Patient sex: M
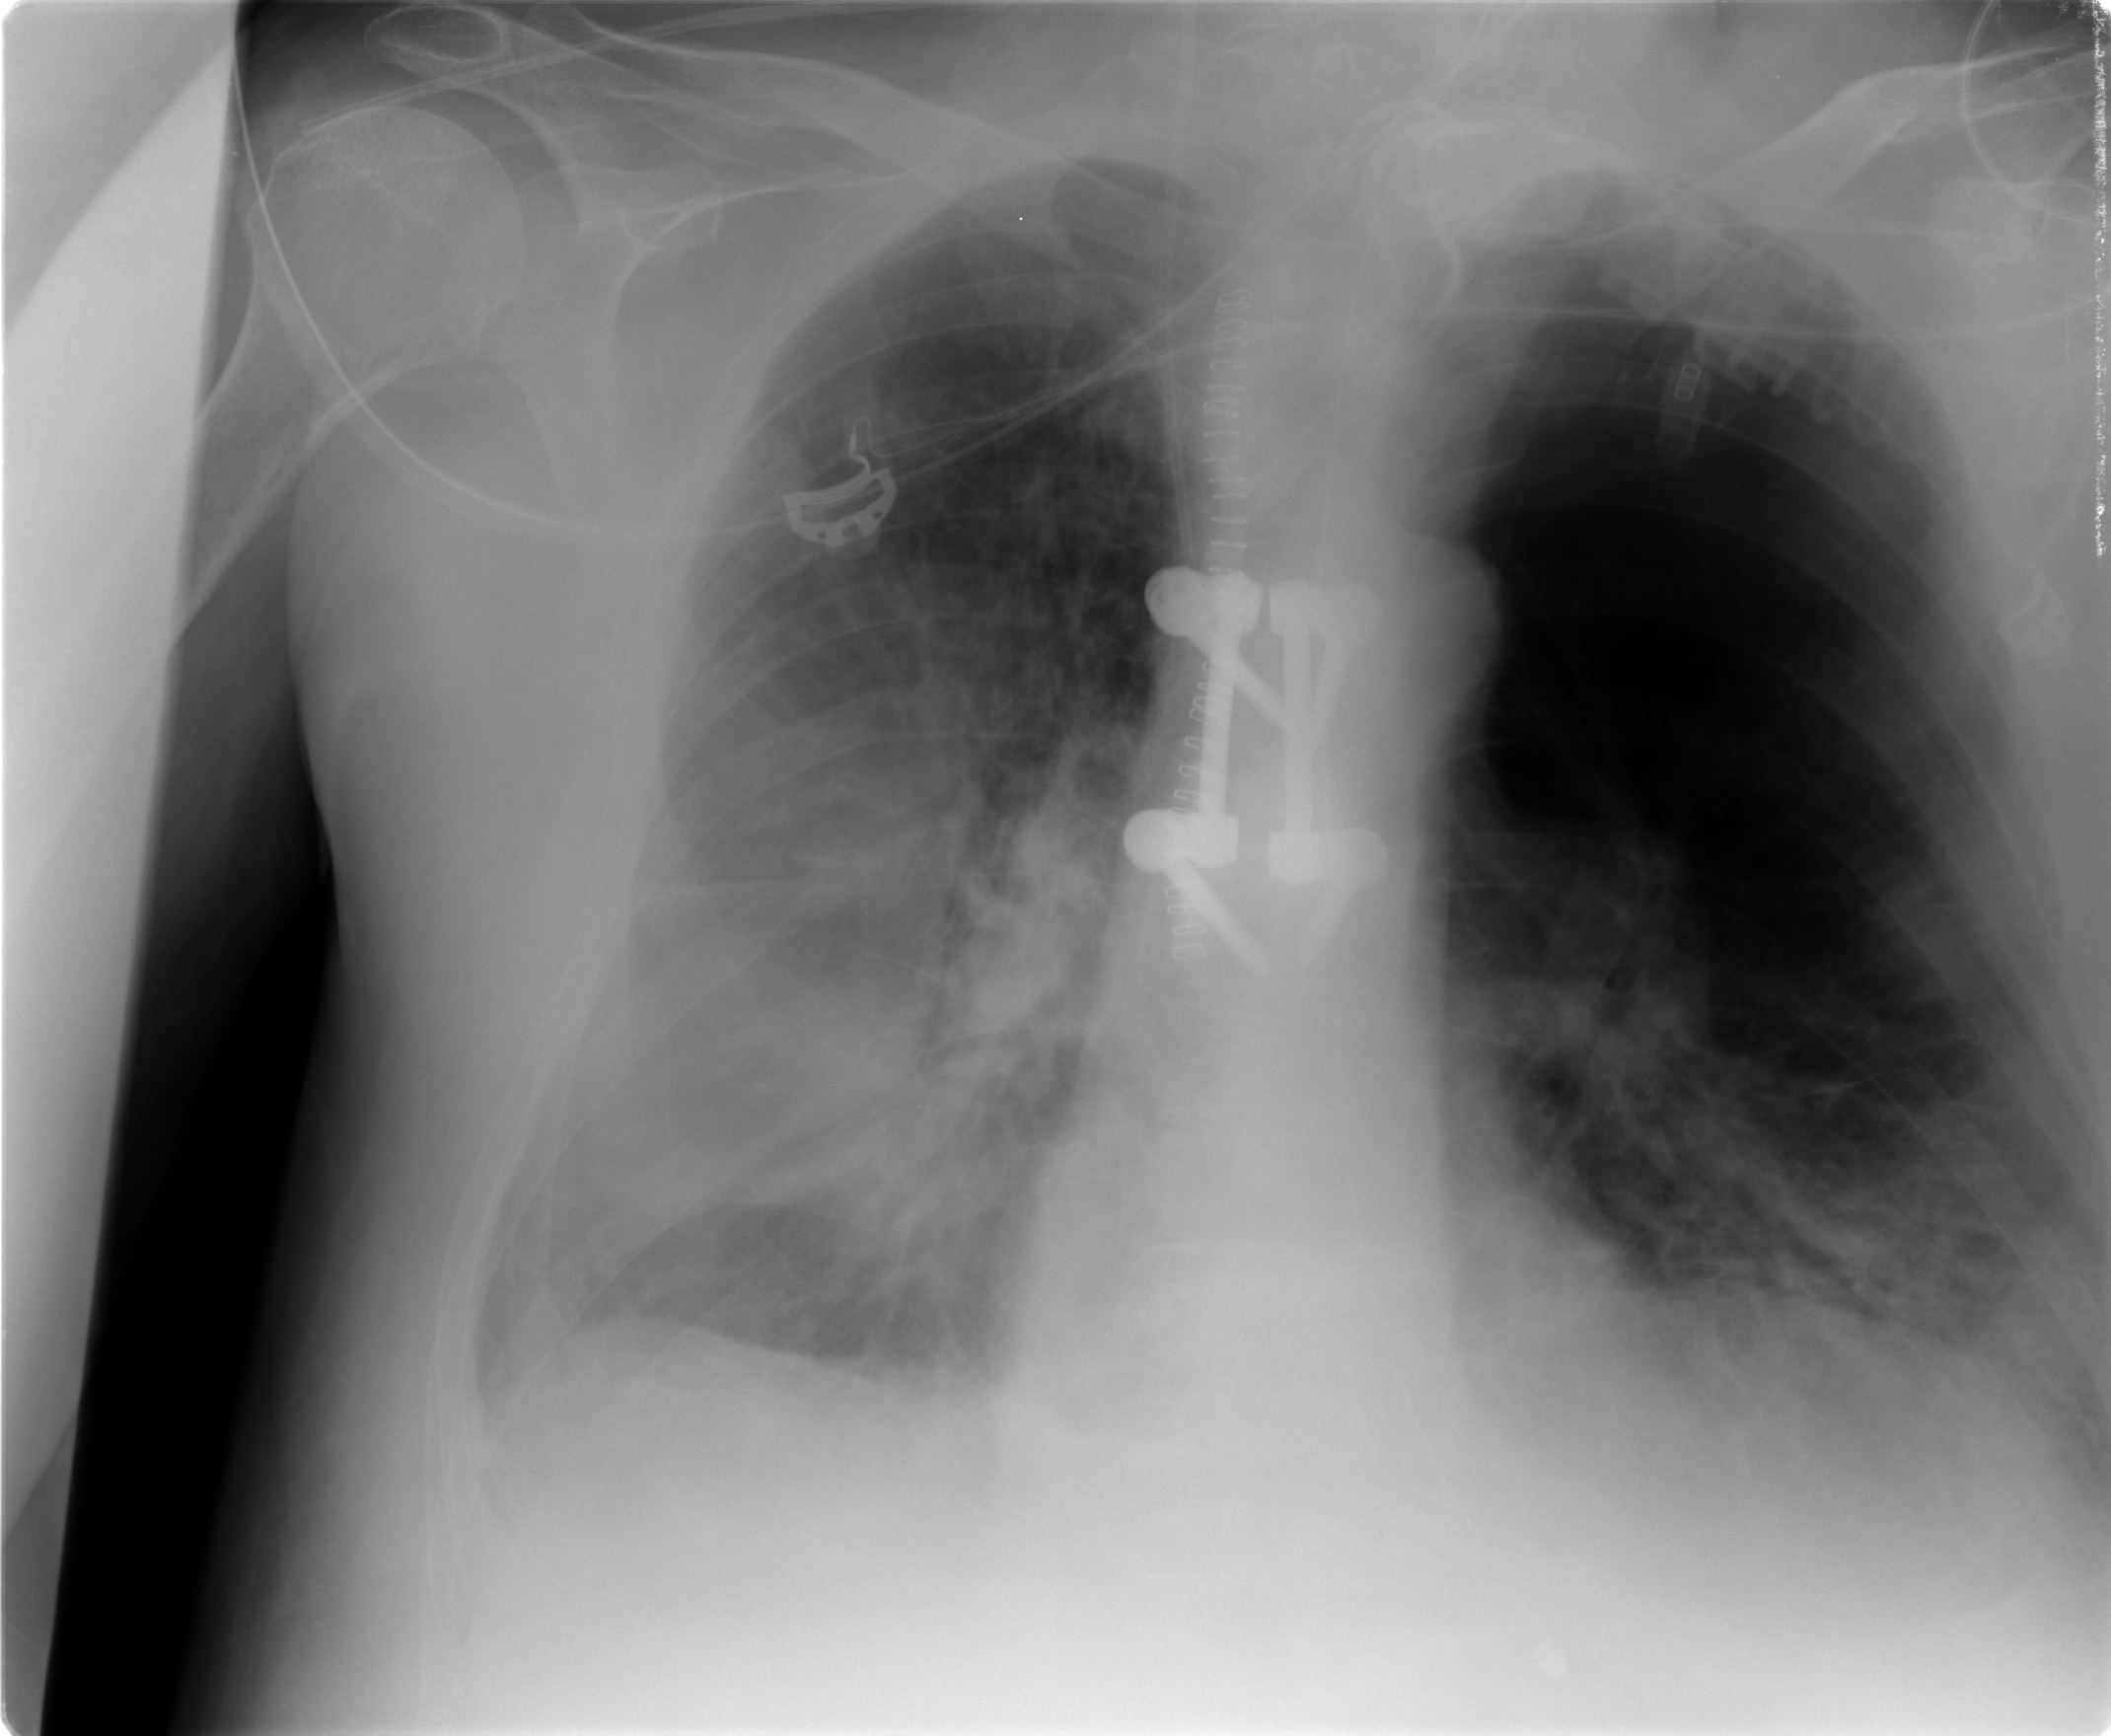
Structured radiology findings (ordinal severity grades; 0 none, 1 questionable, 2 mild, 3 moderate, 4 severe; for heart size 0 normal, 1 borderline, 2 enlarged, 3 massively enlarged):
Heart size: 0
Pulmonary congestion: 2
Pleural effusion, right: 2
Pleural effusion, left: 2
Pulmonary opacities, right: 3
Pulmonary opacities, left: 2
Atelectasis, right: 3
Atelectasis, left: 2